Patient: sex M, age 69
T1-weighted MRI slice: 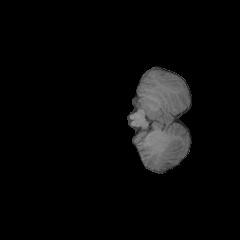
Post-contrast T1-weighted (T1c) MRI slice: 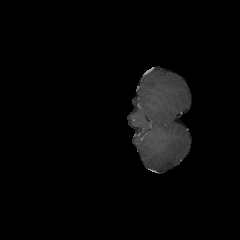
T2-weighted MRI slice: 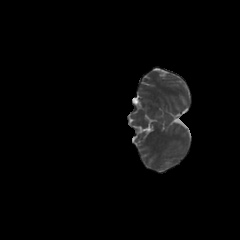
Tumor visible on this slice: no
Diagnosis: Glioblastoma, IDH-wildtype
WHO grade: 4